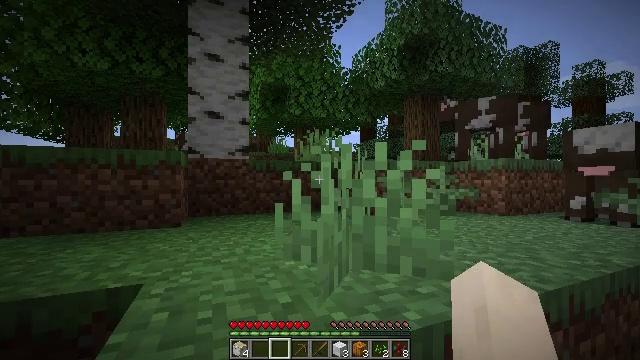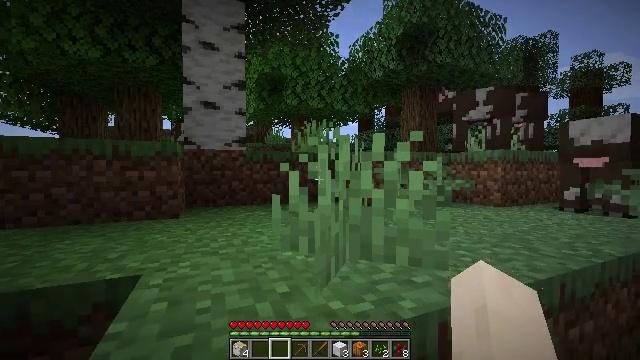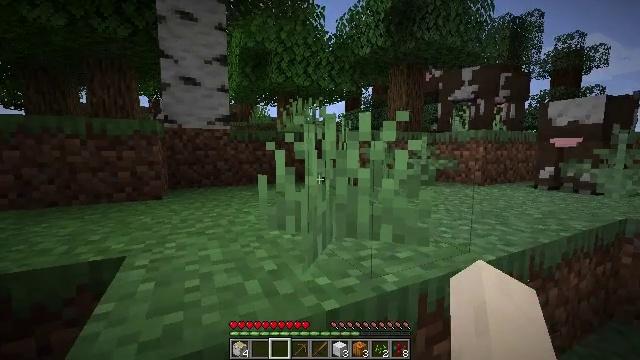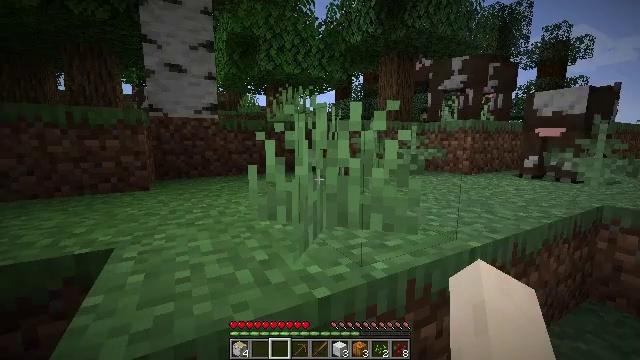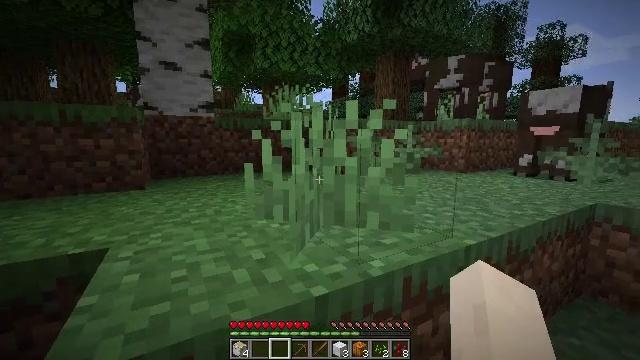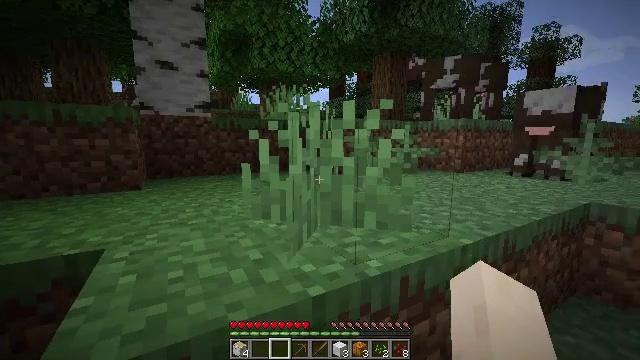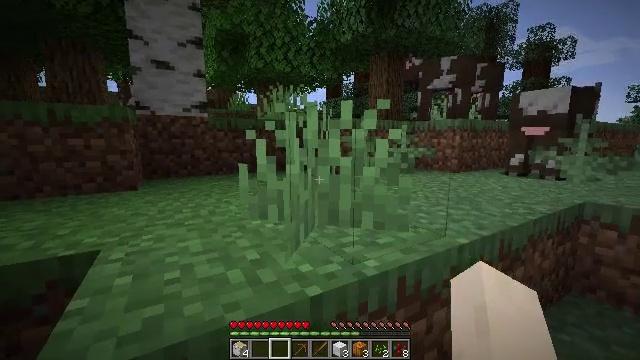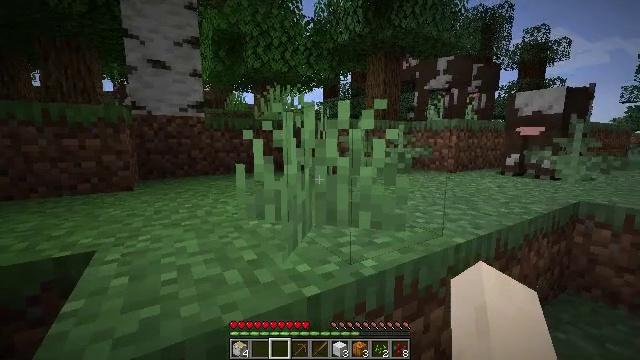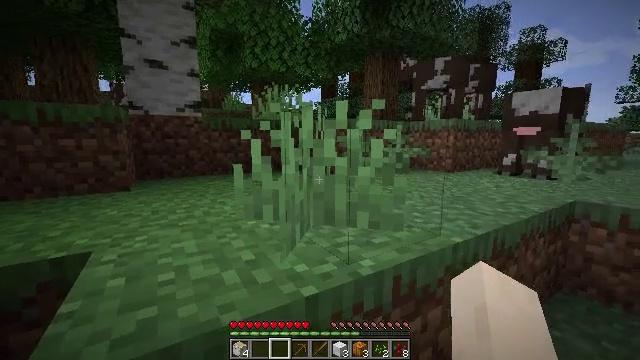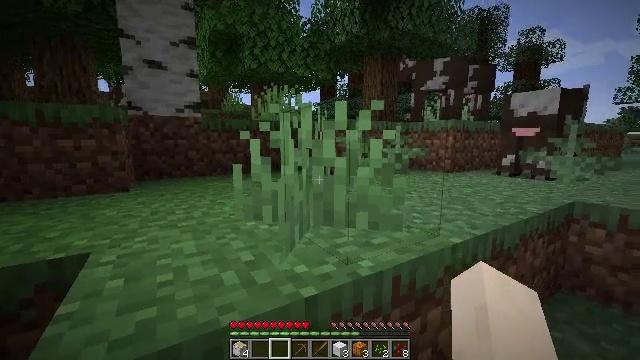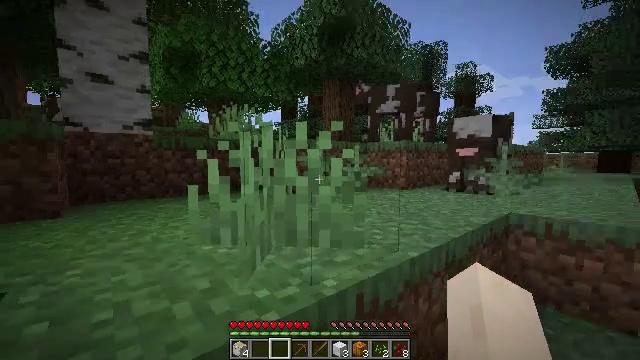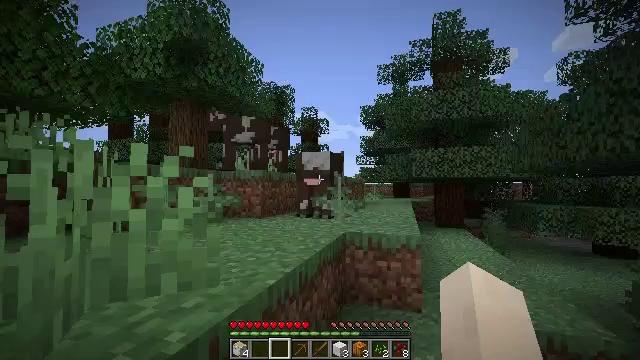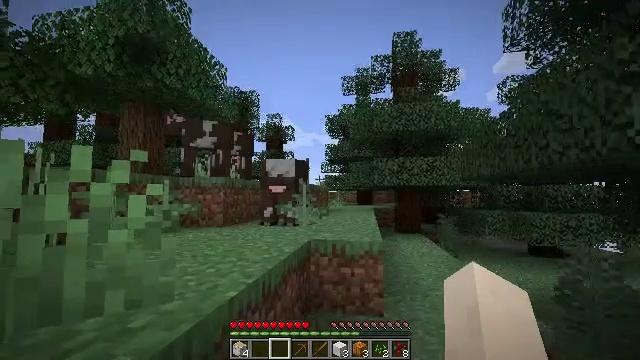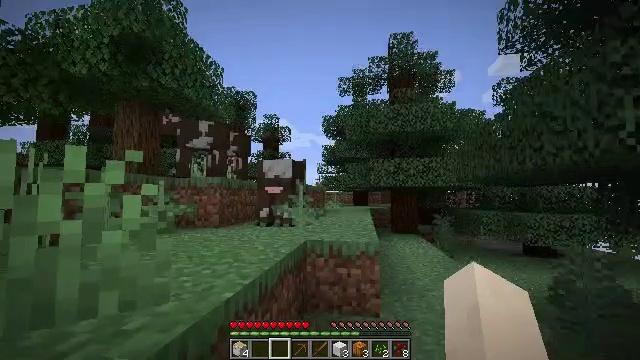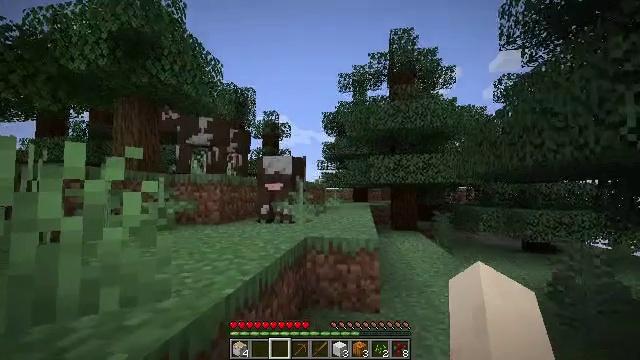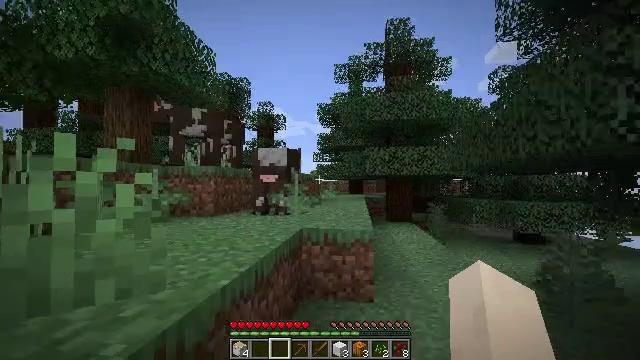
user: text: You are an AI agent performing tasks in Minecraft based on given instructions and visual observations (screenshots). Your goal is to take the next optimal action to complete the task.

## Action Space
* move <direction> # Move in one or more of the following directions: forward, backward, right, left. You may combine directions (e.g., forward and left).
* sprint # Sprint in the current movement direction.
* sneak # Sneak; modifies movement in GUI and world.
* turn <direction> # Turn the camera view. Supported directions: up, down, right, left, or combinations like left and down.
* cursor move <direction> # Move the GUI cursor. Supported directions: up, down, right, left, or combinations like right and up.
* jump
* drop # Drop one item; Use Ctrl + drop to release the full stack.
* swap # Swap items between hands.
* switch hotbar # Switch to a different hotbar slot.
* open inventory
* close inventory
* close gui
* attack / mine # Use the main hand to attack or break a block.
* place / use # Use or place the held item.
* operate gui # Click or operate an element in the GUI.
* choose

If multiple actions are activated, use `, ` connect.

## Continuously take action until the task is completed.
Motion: motion action
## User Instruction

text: Mine fern in the forest.
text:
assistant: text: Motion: turn down
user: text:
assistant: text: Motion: turn right and down
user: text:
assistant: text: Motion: turn right and down
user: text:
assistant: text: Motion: no_op
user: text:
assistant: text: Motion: no_op
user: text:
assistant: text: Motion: no_op
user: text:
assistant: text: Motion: no_op
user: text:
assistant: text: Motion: no_op
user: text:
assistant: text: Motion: no_op
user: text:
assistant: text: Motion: turn right and up
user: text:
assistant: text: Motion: turn right and up
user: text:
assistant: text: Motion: turn right and up
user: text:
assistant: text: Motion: no_op
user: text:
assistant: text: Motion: no_op
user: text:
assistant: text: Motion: turn right and down
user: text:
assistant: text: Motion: turn right and down
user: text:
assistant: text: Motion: turn right
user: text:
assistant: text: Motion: no_op
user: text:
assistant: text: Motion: no_op
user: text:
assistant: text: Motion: no_op
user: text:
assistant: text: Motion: no_op
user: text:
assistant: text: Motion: no_op
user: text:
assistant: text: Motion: no_op
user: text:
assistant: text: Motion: no_op
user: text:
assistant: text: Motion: no_op
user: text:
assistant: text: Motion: turn down
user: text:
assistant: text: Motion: turn left and down
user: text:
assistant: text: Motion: turn left and down
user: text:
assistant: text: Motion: turn left
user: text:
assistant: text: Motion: no_op